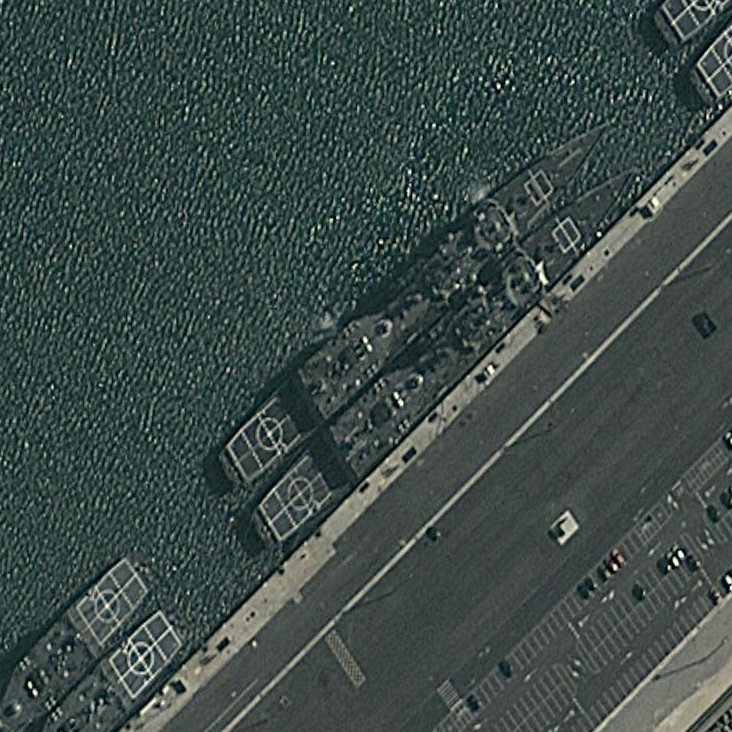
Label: cruiser